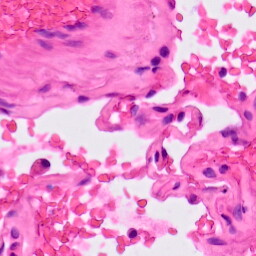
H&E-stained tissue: Lung